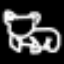
Label: frog